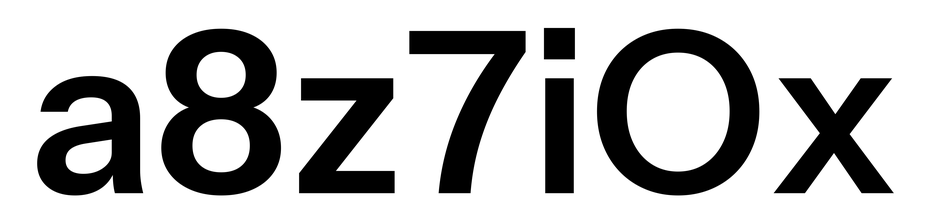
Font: InstrumentSans_SemiBold